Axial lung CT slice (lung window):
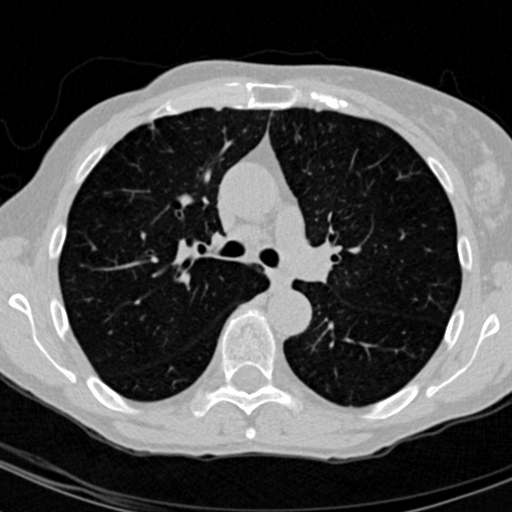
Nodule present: no